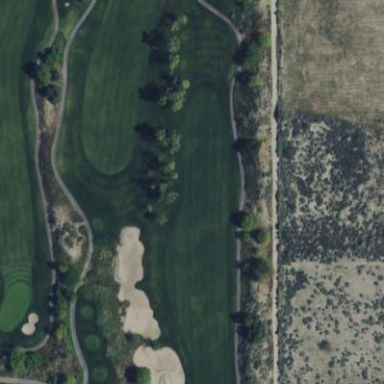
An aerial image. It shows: Area of rough grass used for golf.